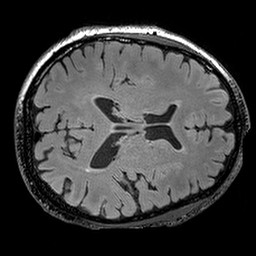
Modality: T2w
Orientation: axial
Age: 35
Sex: male
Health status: healthy
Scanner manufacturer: siemens
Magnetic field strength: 3 T
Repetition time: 5 s
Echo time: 0.396 s